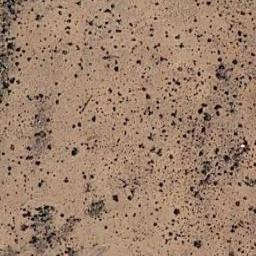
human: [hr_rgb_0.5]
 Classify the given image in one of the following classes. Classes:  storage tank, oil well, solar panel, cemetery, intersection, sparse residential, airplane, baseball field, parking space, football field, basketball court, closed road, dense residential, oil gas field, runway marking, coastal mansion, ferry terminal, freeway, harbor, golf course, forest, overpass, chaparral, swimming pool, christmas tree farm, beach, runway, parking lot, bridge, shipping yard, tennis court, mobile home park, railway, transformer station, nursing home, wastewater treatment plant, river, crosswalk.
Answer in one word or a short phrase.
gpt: chaparral